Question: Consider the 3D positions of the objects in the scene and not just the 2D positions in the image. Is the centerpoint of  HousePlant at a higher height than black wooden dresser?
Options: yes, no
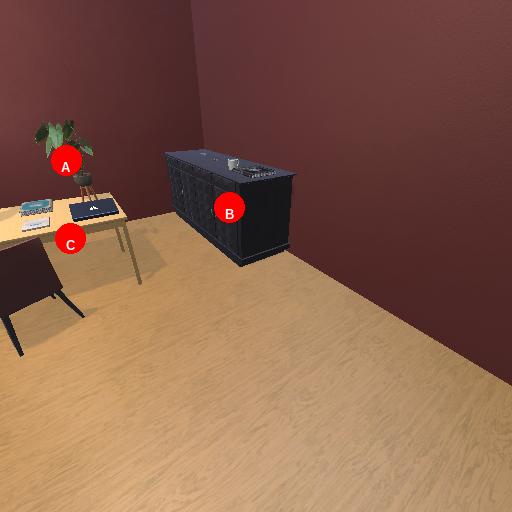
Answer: yes